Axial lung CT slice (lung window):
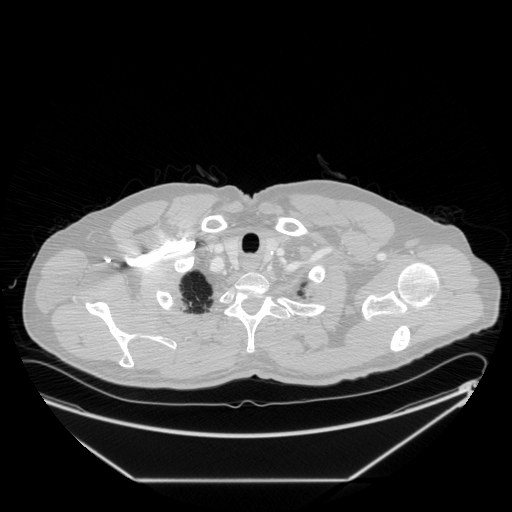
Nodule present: no